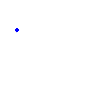
Particle: proton